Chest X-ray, PA view. Patient: 37 years old, sex M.
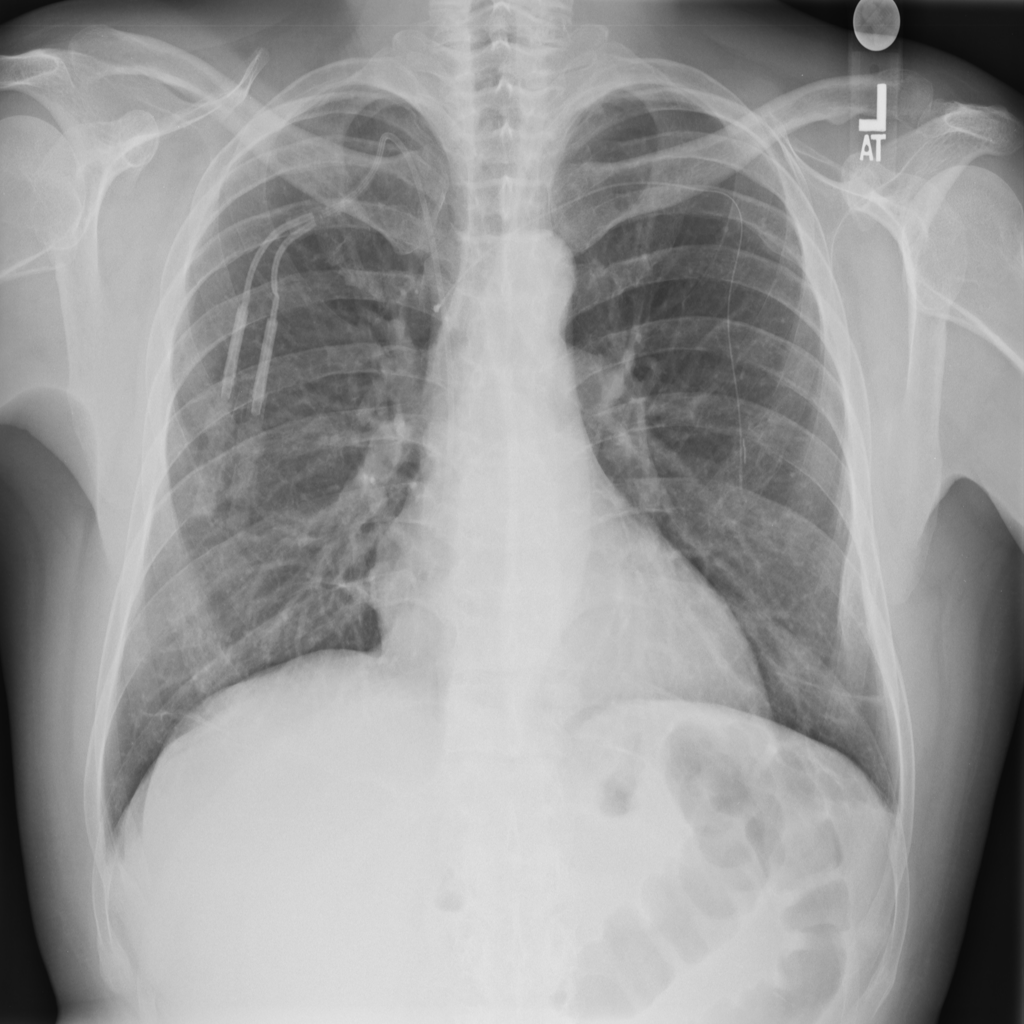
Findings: No Finding